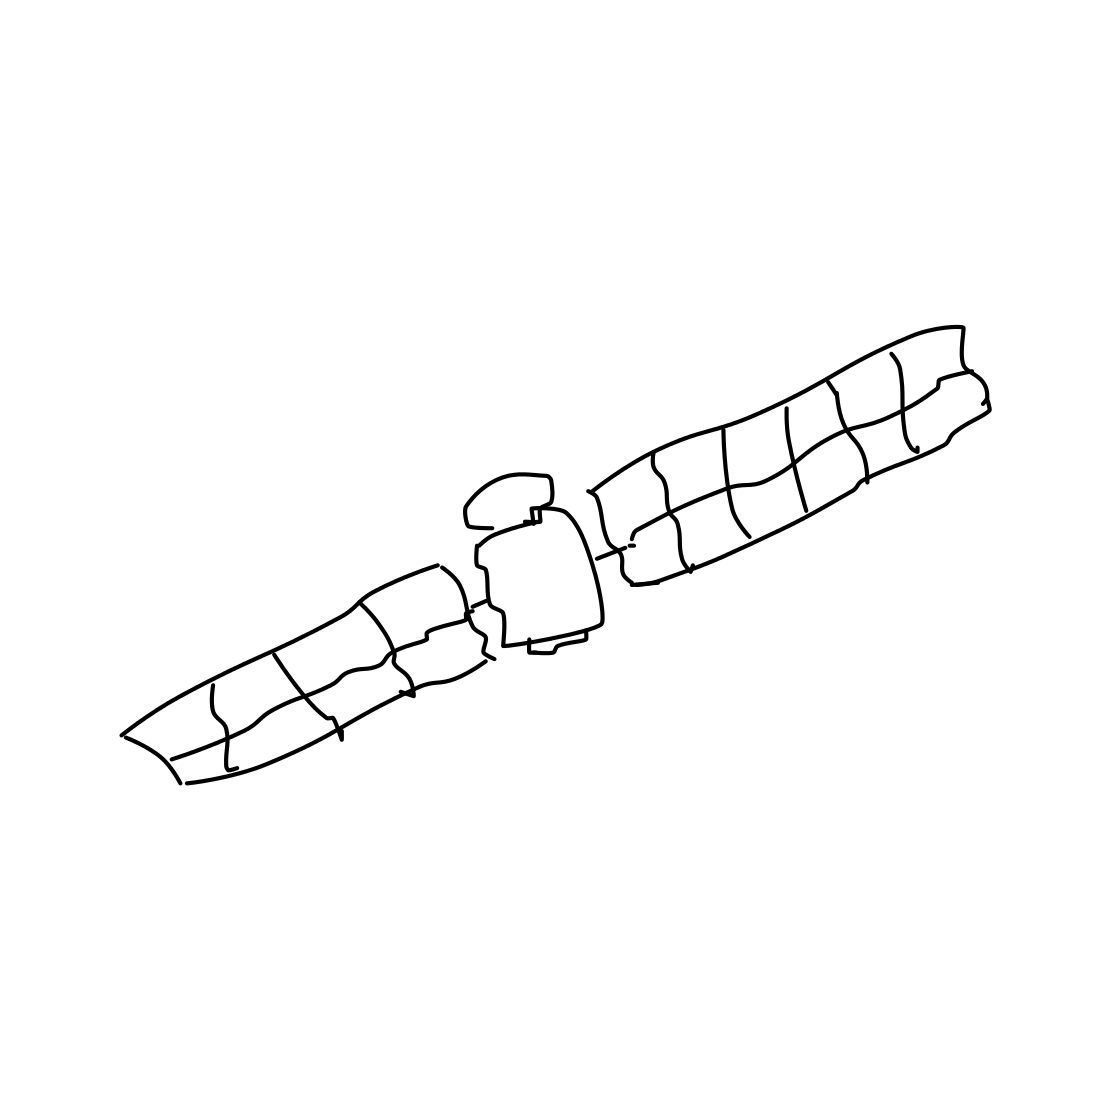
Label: satellite